Question: I'm using jjoe64 GraphView library for creating a bar GraphView in my app.
When I'm creating a new DataPoint, it requires 2 values: X int, and a Y int, like this:
'''
GraphView graph = (GraphView) findViewById(R.id.graph);
BarGraphSeries<DataPoint> series = new BarGraphSeries<DataPoint>(new DataPoint[] {
new DataPoint(0, -1),
new DataPoint(1, 5),
new DataPoint(2, 3),
new DataPoint(3, 2),
new DataPoint(4, 6)
});
graph.addSeries(series);
'''
What can I do to replace the X int on the bottom with Strings?

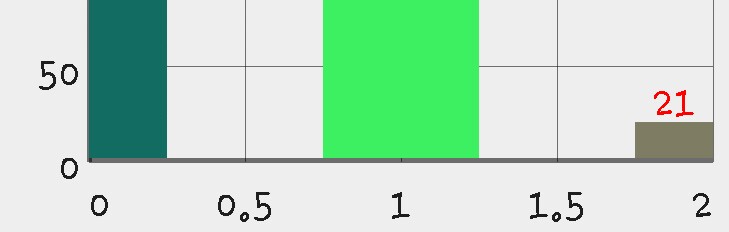
Answer: What you call "bottom" is "X-axis". To label it use
'''
StaticLabelsFormatter staticLabelsFormatter = new StaticLabelsFormatter(graph);
staticLabelsFormatter.setHorizontalLabels(new String[] {"old", "middle", "new"});
graph.getGridLabelRenderer().setLabelFormatter(staticLabelsFormatter);
'''
Further reading: <URL>
Or if you use GraphView 3.x:
'''
graphView.setHorizontalLabels(new String[] {"0.5", "1", "1.5", "2.0"});
'''